Current action and preconditions to check: path_clear

Your task: For each precondition in the list above, predict whether it will hold at this action.

Consider the current scene as observed from the mobile robot's camera, and analyze the predicted future states of all dynamic agents (e.g., people, animals, vehicles, or any moving entities) within the NEXT SECOND.

IMPORTANT: Only answer "very likely" if you are absolutely certain—based on strong, clear evidence—that a dynamic agent will violate the precondition in the predicted future state. Do NOT answer "very likely" for unlikely, ambiguous, or low-probability risks.

Ask yourself for each precondition: Is there a high probability, with clear and convincing evidence, that the predicted future states of any dynamic agent will interfere with the predicted future state of the currently executing action within the NEXT SECOND, causing that precondition to fail?

Assess the risk level based on these predictions. Use "likely" or "very likely" if motions create a clear risk of interference.

Use "neutral" or "improbable" if agents are nearby but their predicted paths are clearly diverging or non-conflicting.

Failure Risk Categories: "very improbable", "improbable", "neutral", "likely", "very likely"

Answer Format: Output ONLY the probability_of_failure value from these categories: "very improbable", "improbable", "neutral", "likely", "very likely"

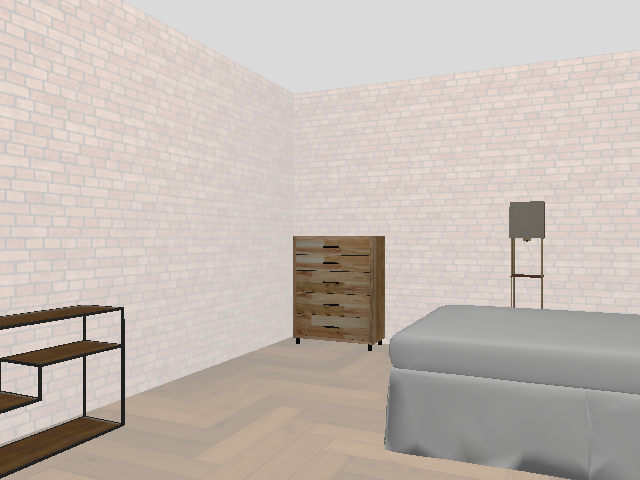

Answer: very improbable